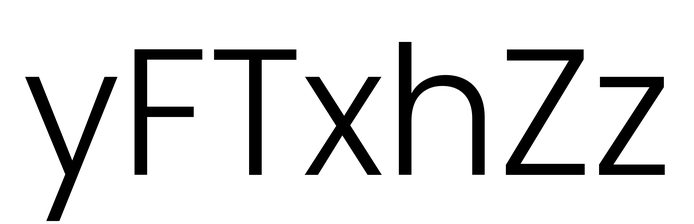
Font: Poppins-Light